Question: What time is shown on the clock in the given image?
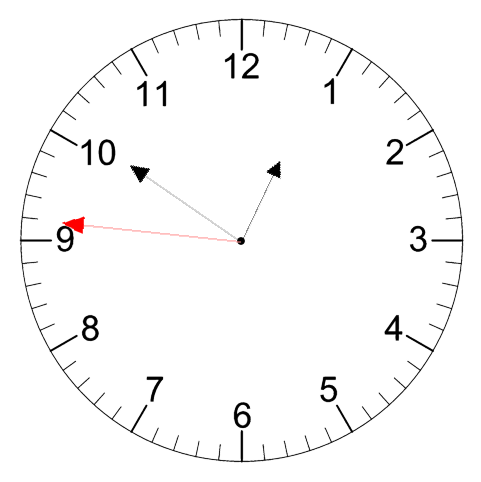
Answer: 12:50:46